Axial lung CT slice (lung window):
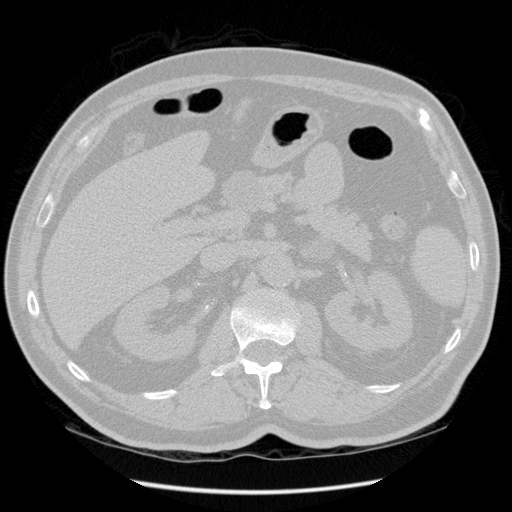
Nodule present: no